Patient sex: M
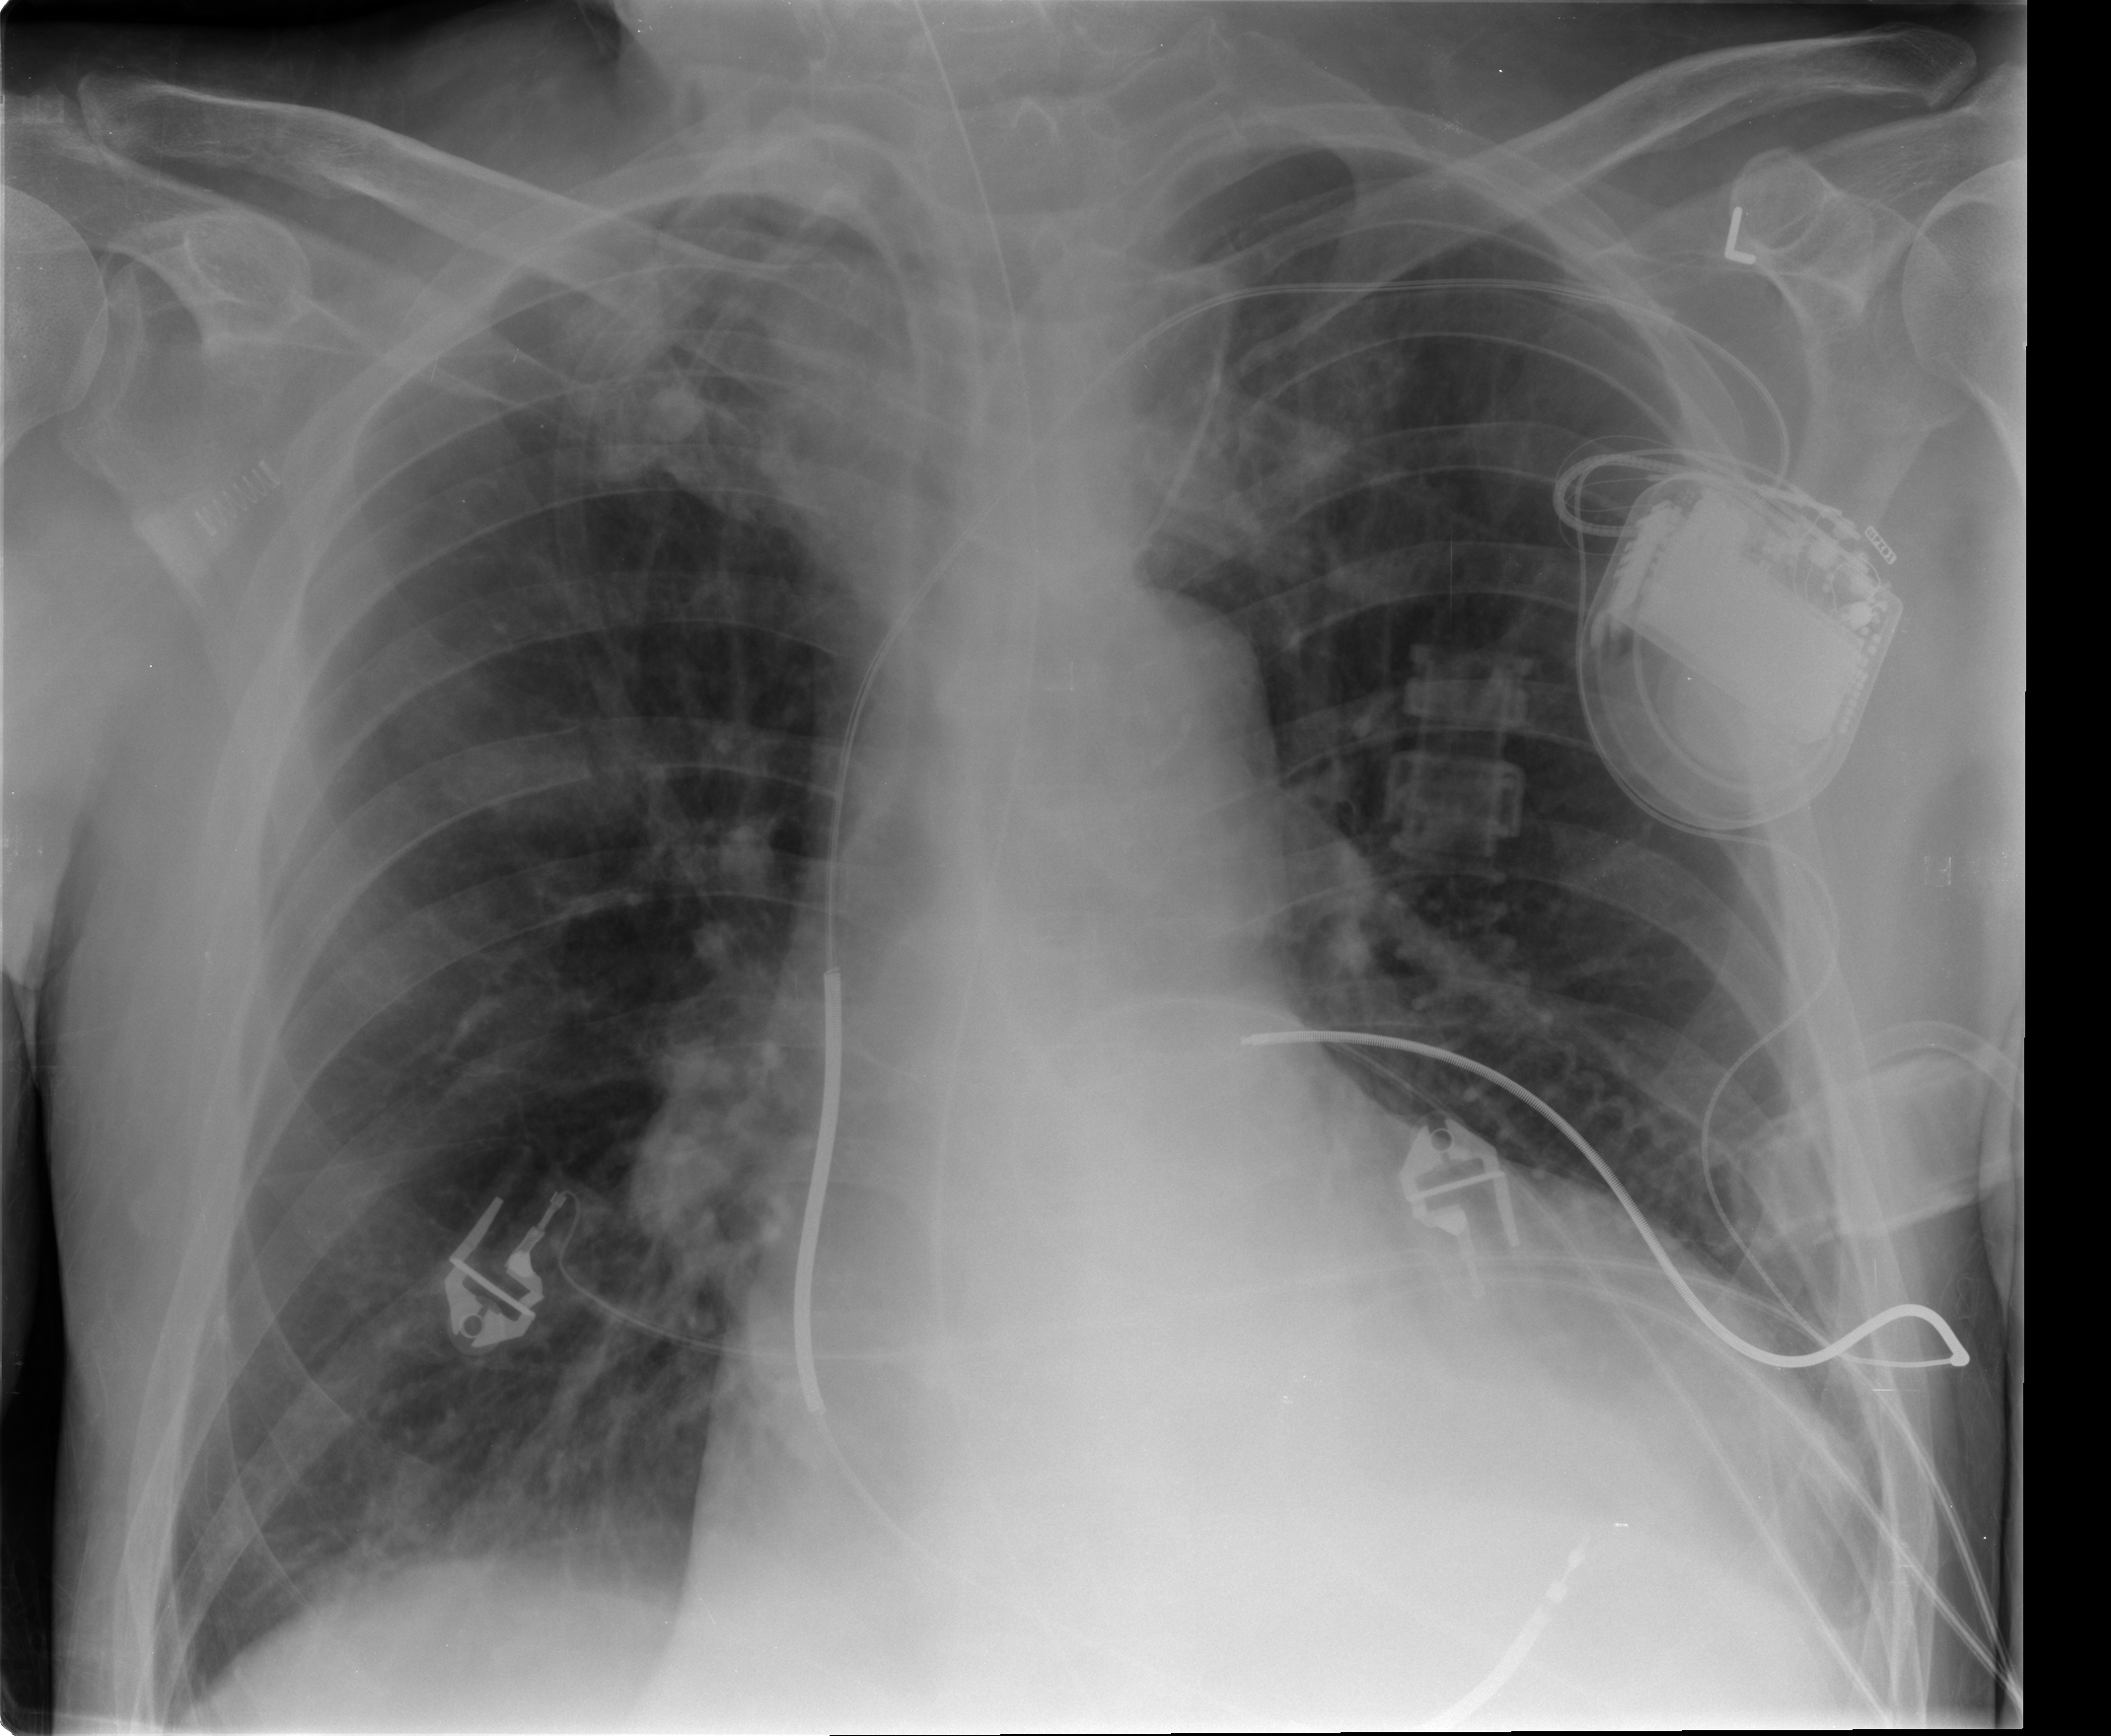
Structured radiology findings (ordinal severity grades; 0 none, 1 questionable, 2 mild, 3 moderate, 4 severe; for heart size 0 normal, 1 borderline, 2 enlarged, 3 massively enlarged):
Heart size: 2
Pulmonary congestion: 1
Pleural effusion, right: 0
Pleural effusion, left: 1
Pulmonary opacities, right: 0
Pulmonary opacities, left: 0
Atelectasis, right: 1
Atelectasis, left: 1